Chest X-ray:
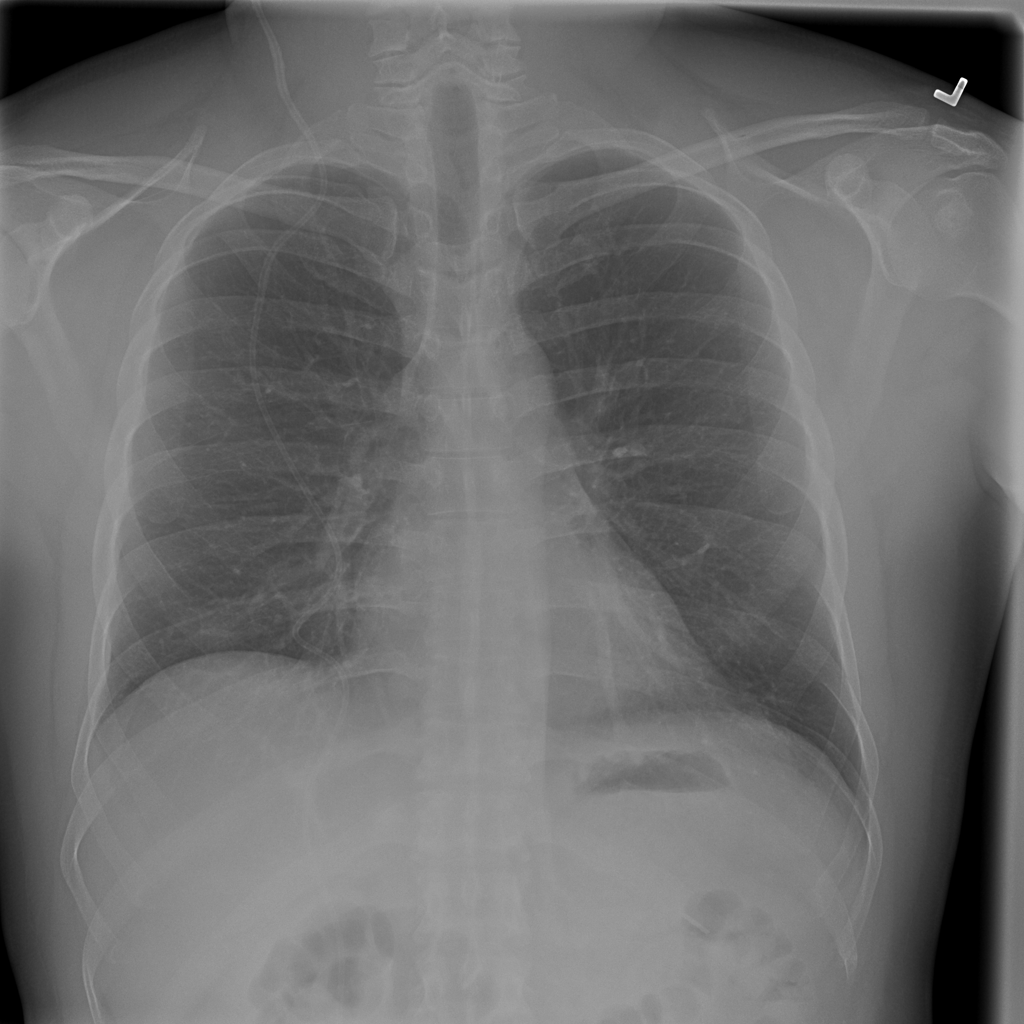
No abnormal finding: yes